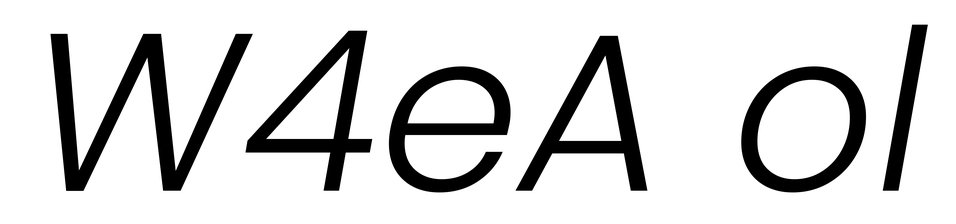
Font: Poppins-LightItalic